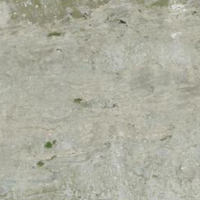
EUNIS habitat code: 48
Species observed at this site:
Senecio viscosus